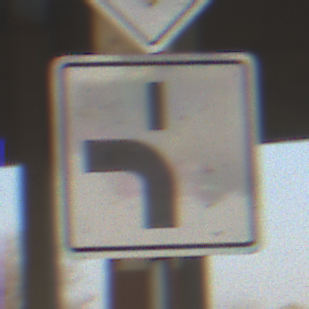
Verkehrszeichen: VerlaufVorfahrtsstrasse5
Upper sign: Vorfahrtsstrasse
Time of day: SunriseSunset
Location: Roofed (Suburban)
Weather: Clear
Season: NotSpecified
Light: Natural